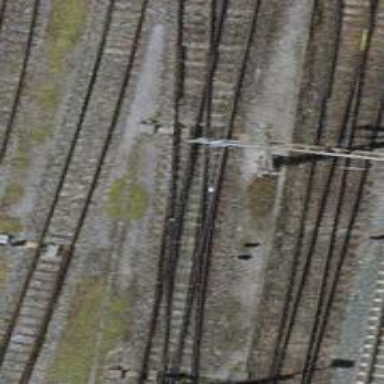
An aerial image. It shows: Railway switch.